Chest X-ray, PA view. Patient: 43 years old, sex M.
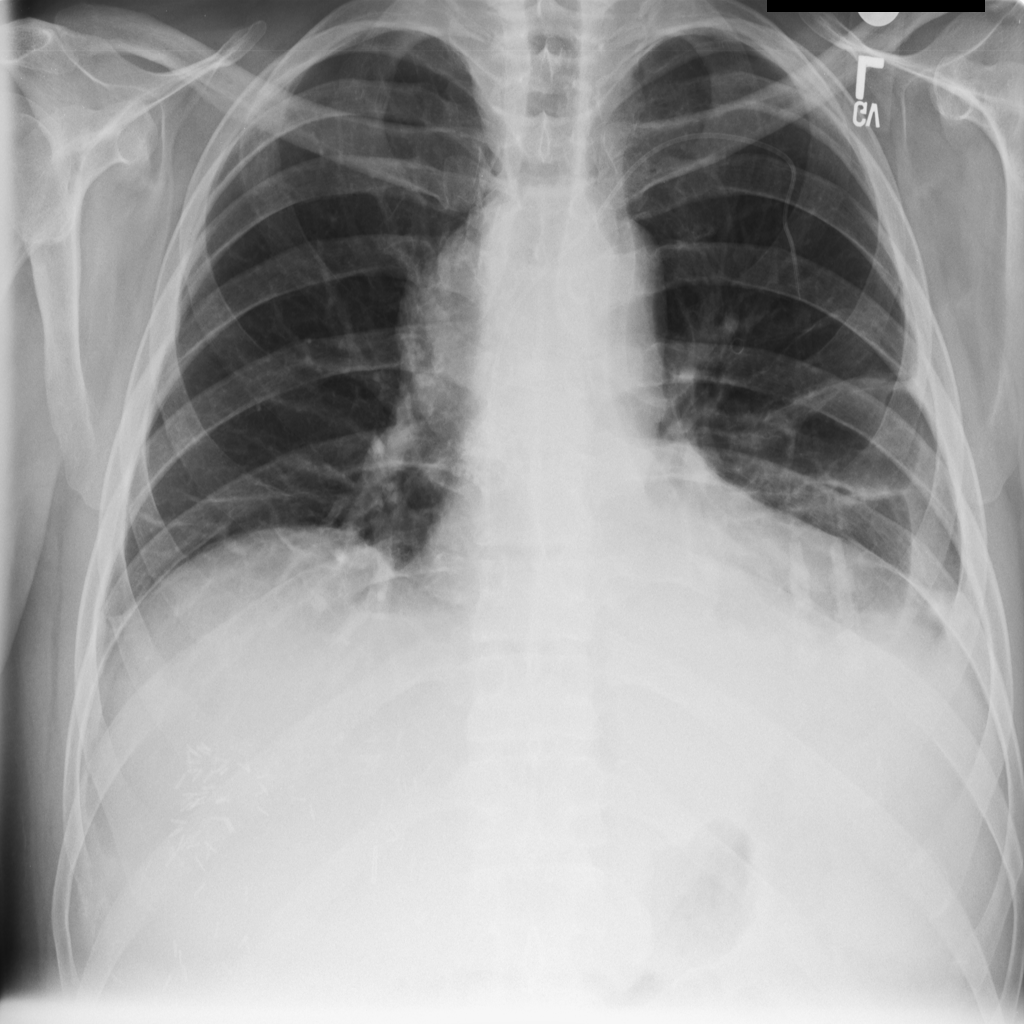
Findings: No Finding